Question: I am trying to add a custom link to the [object] (marked in red, below) in a facebook custom Action post.

This is my code :
'''
FB.api('/me/testapponens:cook', 'post',
{ recipe: 'http://foobar.com/page1.html' },
function(response) {
if (!response || response.error) {
alert('Error occured');
} else {
alert('Cook was successful! Action ID: ' + response.id);
}
});
'''
Now, Because I have stated ''http://foobar.com/page1.html'' in my '', when this is posted, the open-graph properties are picked from this page.
: I need to show the link as a thirdparty link www.thirdparty.com/page1.html but the open graph meta properties cannot be written in thirdparty.com/page1.html (as I don't have any control on that page).
So, I decided to do this:
'''
i) Create a dummy page : www.foobar.com/page1.html.
ii) Add all the og meta to it.
iii) Add a redirect (javascript) code to the dummy page so that it goes to the third party page.
'''
'www.foobar.com/page1.html' looks something like this :
'''
<html ...>
<title> Page 1 </title>
<meta property="fb:app_id" content="..." />
...
<script type="text/javascript">
function redirect1()
{
window.location = "http://thirdparty.com/page1.html"
}
</script>
</head>
<body onLoad="redirect1()"></body>
</html>
'''
: I think this is a hacky approach and it may not be acceptable to the users. Is there a better way of doing this? Please let me know if I was not able to explain what I intend to do.
PS : I am not a spammer, the third party page is from a client and I am not trying to misguide the users.
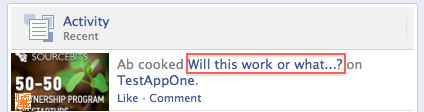
Answer: > I think this is a hacky approach and it may not be acceptable to the users. Is there a better way of doing this?
You can do a server-side redirect, checking the user agent - only if it is indicating to be the Facebook scraper, redirect the client, otherwise let the scraper read the OG meta info from your page.
How to detect the FB scraper: <URL>